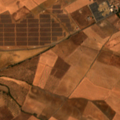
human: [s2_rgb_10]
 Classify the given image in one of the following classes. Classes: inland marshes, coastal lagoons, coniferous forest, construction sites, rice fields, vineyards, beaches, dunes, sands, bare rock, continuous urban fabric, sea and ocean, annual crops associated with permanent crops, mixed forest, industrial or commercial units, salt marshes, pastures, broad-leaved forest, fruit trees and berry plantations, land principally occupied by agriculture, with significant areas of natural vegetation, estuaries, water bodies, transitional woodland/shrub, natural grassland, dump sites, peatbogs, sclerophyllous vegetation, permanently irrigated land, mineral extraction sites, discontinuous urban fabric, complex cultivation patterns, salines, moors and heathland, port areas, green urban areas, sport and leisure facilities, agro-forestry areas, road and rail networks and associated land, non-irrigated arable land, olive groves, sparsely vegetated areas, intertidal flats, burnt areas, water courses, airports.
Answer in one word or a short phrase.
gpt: industrial or commercial units, non-irrigated arable land, olive groves